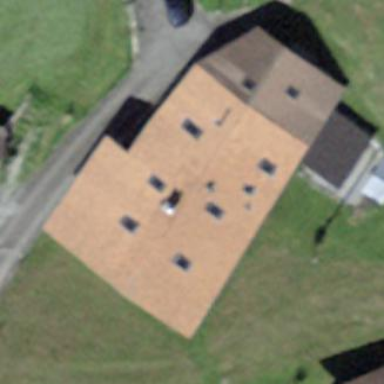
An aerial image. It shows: Residential building.